Question: Find the lowest common multiple of all numbers in the 25-square grid
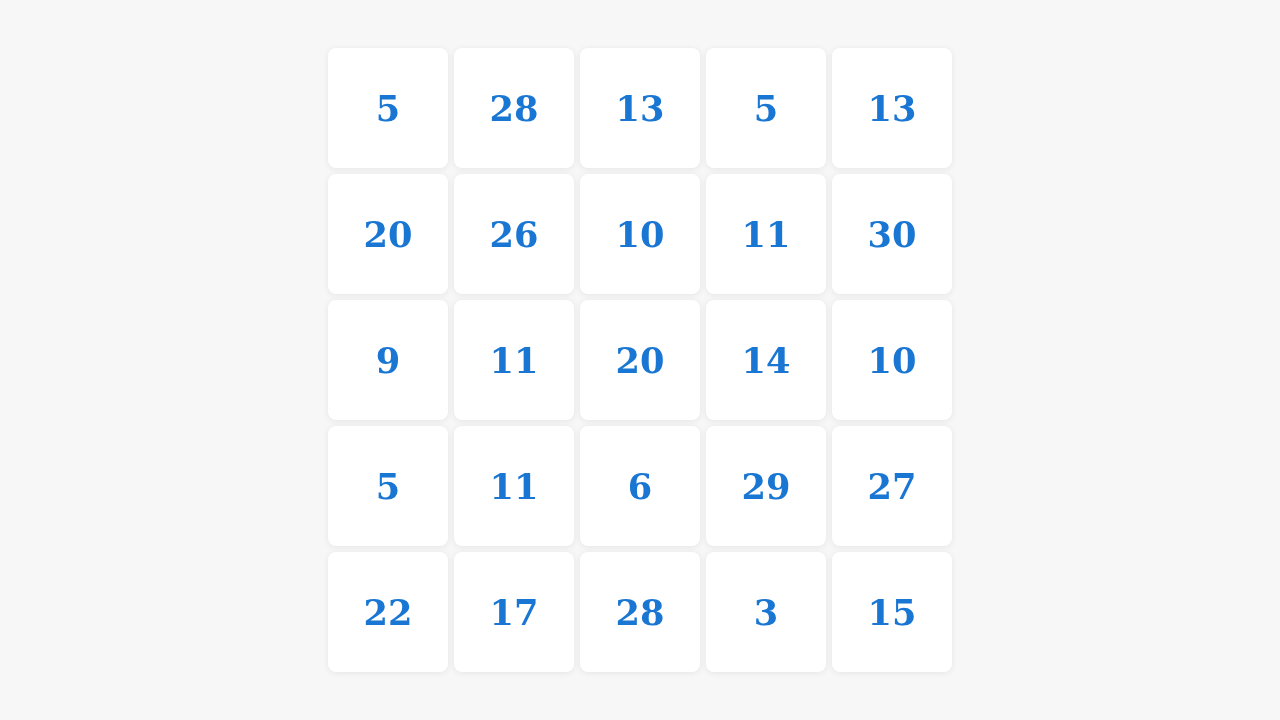
Answer: 266486220